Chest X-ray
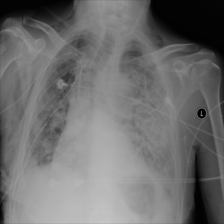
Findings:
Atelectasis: negative
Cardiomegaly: negative
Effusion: negative
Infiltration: negative
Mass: negative
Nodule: negative
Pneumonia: negative
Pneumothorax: negative
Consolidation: negative
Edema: negative
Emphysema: positive
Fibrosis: negative
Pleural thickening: negative
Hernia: negative